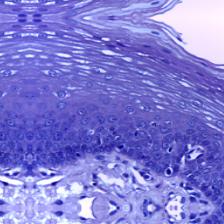
Diagnosis: Normal